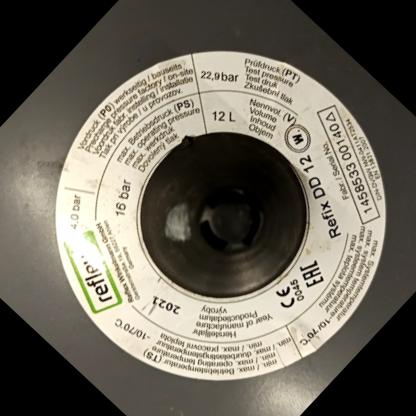
Klasa: tabliczka-znamionowa